Question: I am new to sql pivot and trying to convert two column table in to pivot
'''
DECLARE @From date='1/1/2010',
@To date ='1/1/2015'
Declare @TempDate datetime
Declare @xDate datetime
Set @xDate = @From
Create Table #Dates(SYear int,StartDate datetime)
While (@xDate <= @To)
Begin
Set @TempDate = Convert(Datetime,Str(Month(@xDate)) + '/1/' + STR(Year(@xDate)))
Insert Into #Dates values (Year(@TempDate),@TempDate)
set @xDate = DATEADD(YEAR, 1, @xDate)
End
---Getting these error message in pivot
'''
'''
Select SYear MyYear,StartDate FromDate
From (
Select SYear,StartDate
From #Dates
) D
Pivot(
Max(SYear)
For StartDate in (FromDate)
)piv;
'''
I am trying to generate something like below

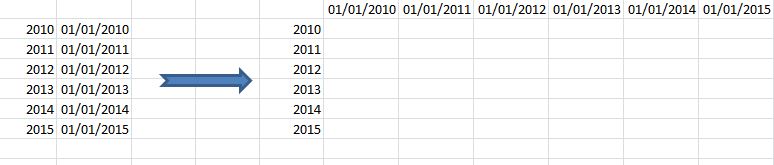
Answer: You don't need to use 'pivot' you can use 'dynamic' 'SQL' and 'cursor' see example below:
'''
DECLARE @From date='1/1/2010',
@To date ='1/1/2015'
Declare @TempDate datetime
Declare @xDate datetime
Set @xDate = @From
Create Table #Dates(SYear int,StartDate datetime)
While (@xDate <= @To)
Begin
Set @TempDate = Convert(Datetime,Str(Month(@xDate)) + '/1/' + STR(Year(@xDate)))
Insert Into #Dates values (Year(@TempDate),@TempDate)
set @xDate = DATEADD(YEAR, 1, @xDate)
End
---dynamic sql and cursor
DECLARE @increment int
SET @increment = 0;
DECLARE @sqlCommand nvarchar(1000)
DECLARE @datestring nvarchar(1000)
DECLARE @StartDate AS datetime;
DECLARE KURSOR_DY CURSOR FOR
SELECT StartDate FROM #Dates GROUP BY StartDate;
OPEN KURSOR_DY;
FETCH NEXT FROM KURSOR_DY INTO @StartDate;
WHILE @@FETCH_STATUS = 0
BEGIN
IF (@increment) = 0
BEGIN
SET @datestring = '''' + '''' + ' as ['+convert(nvarchar(max), @StartDate, 103)+']'
END
IF (@increment) > 1
BEGIN
PRINT @datestring
SET @datestring = @datestring + ', ''' + '''' + ' as ['+convert(nvarchar(max), @StartDate, 103)+']';
END
FETCH NEXT FROM KURSOR_DY INTO @StartDate;
SET @increment = @increment + 1
END
CLOSE KURSOR_DY;
DEALLOCATE KURSOR_DY;
SET @sqlCommand = 'SELECT SYear as [ ], '+ @datestring +
' FROM (select SYear, StartDate from #Dates) as A GROUP BY SYear';
EXEC(@sqlCommand)
drop table #Dates
'''
Result: